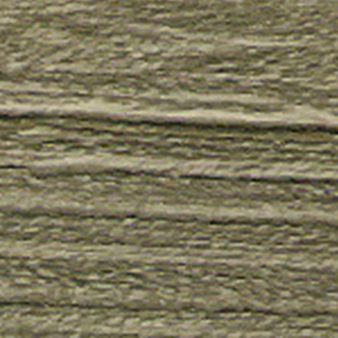
Label: other